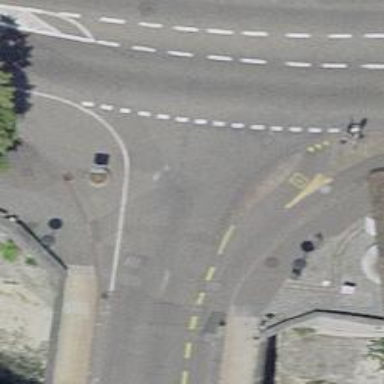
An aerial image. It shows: Asphalt road designated as living street.